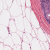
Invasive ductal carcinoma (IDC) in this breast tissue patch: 0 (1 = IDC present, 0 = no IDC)